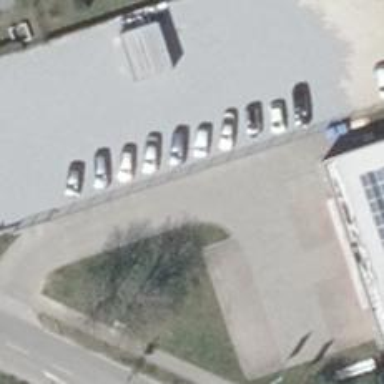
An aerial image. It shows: Hardware shop.